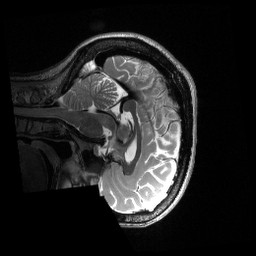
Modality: T2w
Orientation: sagittal
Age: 42
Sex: female
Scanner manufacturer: siemens
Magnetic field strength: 3 T
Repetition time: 3.2 s
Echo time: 0.563 s